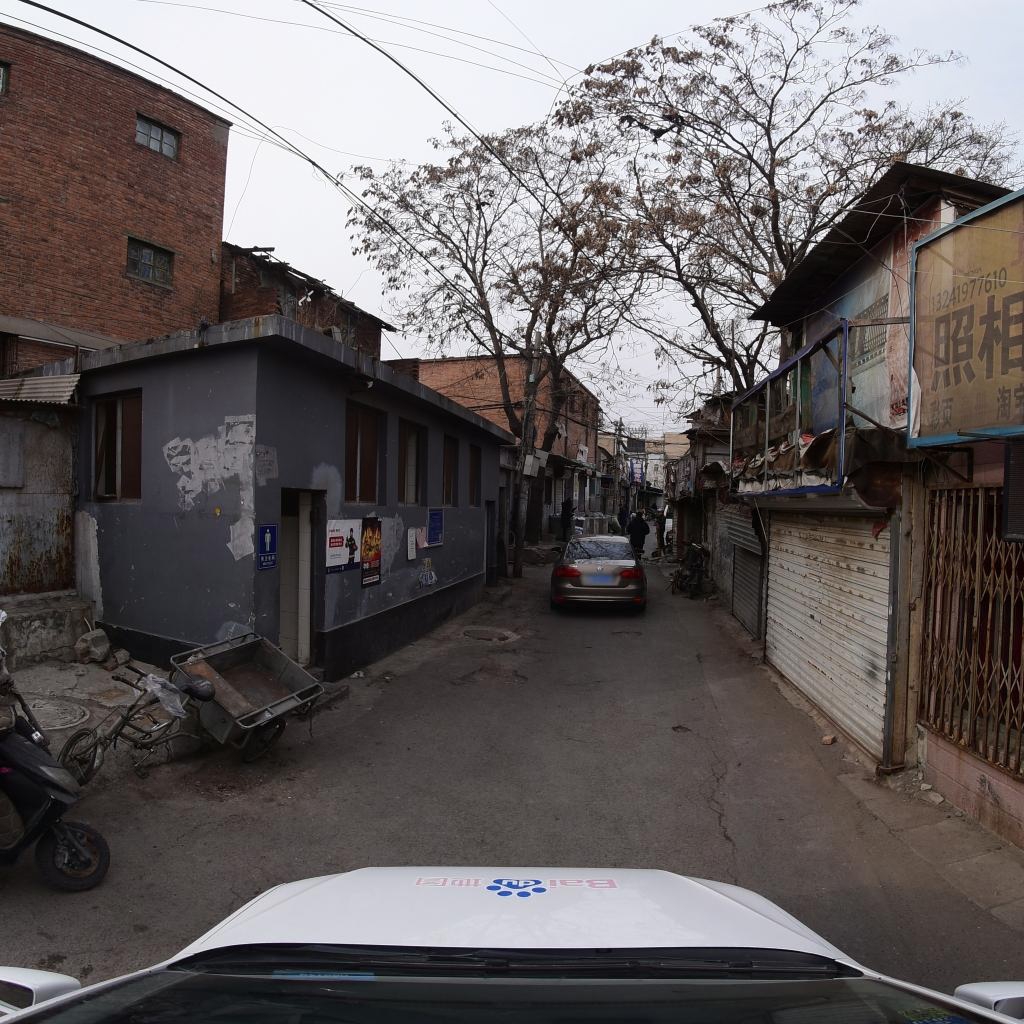
Region: Fengtai
Road damage annotations: pothole, pothole, manhole cover, longitudinal crack, manhole cover, pothole